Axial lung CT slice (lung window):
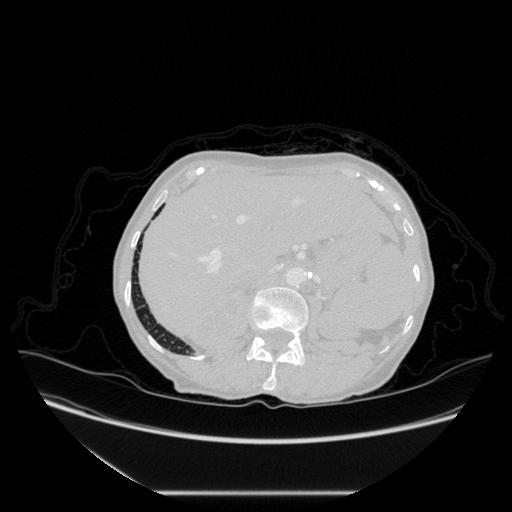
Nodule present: no